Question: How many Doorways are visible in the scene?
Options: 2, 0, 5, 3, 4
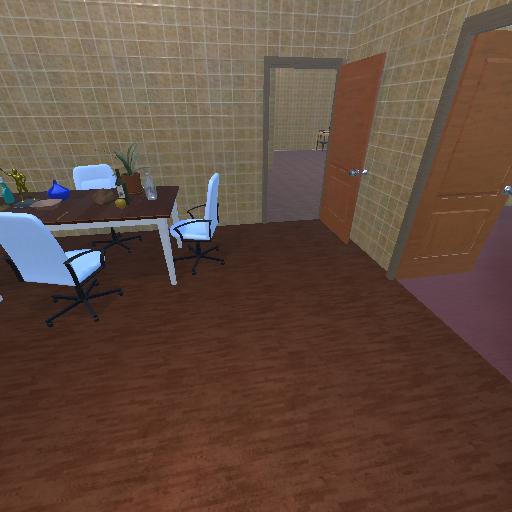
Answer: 2